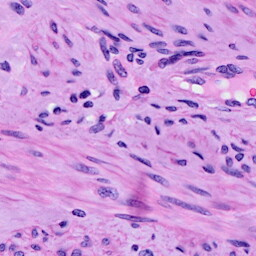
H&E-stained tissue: Cervix